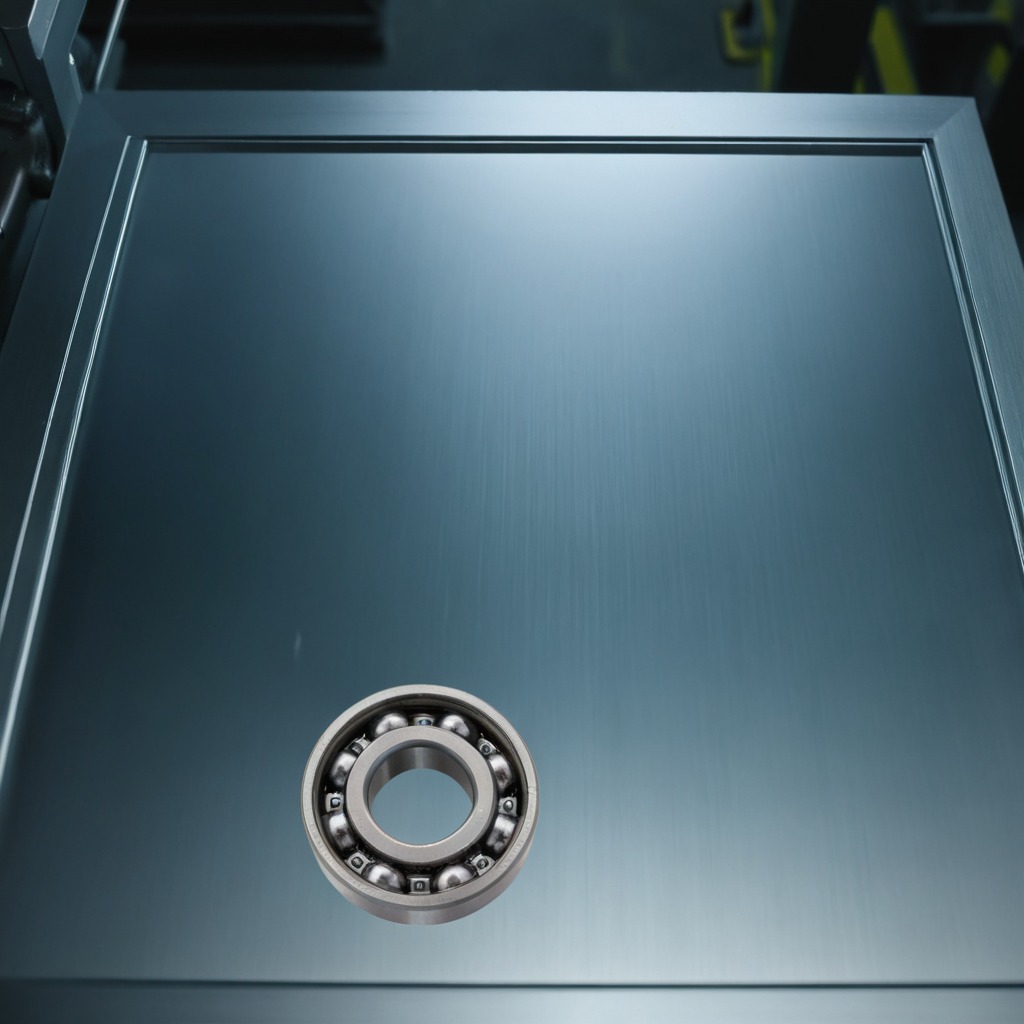
A ball bearing is lying on a metal table in a machine shop under fluorescent lights.